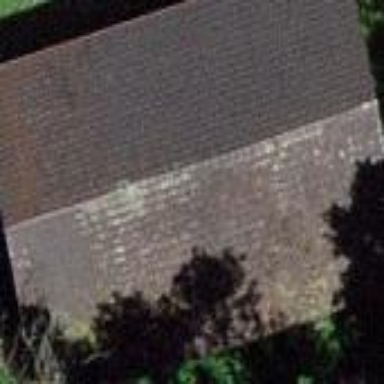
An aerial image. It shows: Barn.